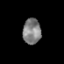
Tissue: prostate
Cell type: T cells
Senescence score: 0.3568
Nuclear area (px): 458
Mean DAPI intensity: 127.585